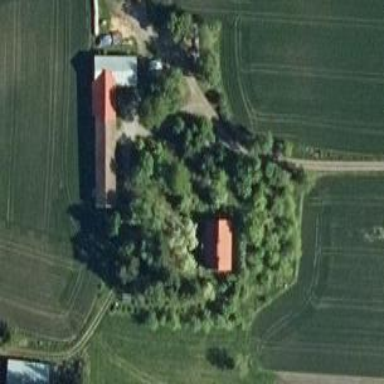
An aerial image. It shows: Farm.